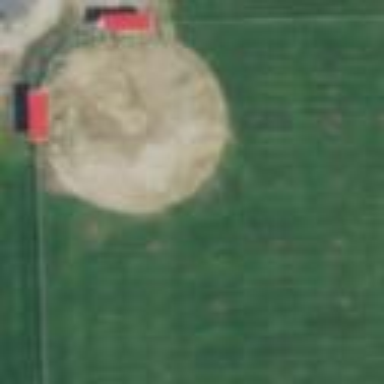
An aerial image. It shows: Pitch designated for sports like baseball and softball.